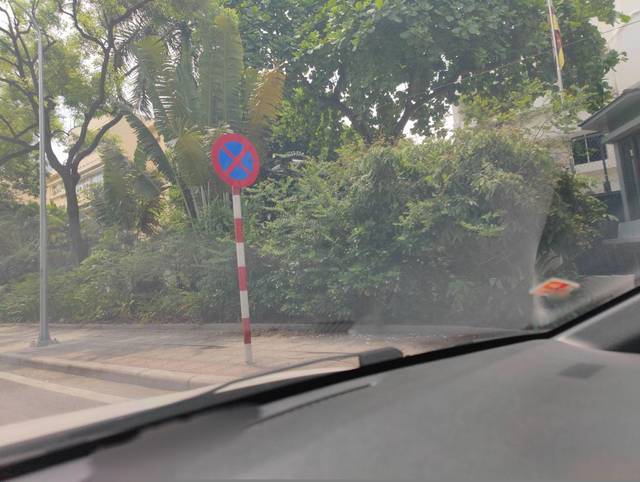
Region: Vietnam
Coordinates: 21.031, 105.82